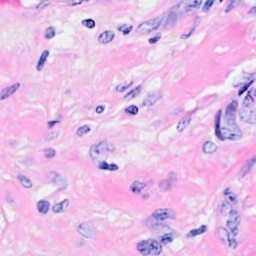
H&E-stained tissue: Breast